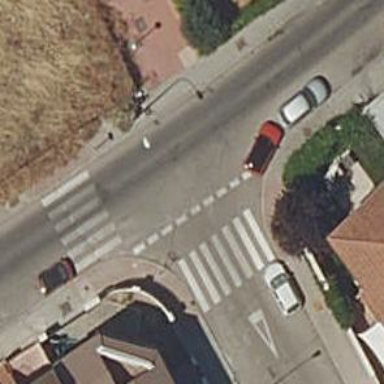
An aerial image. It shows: Zebra crossing on the road.